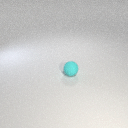
small cyan rubber sphere